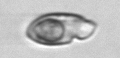
Label: Katodinium_or_Torodinium